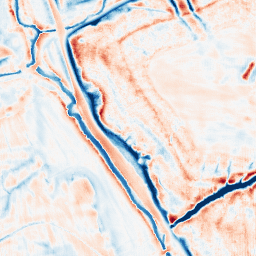
Category: edge_preserving
Decomposition family: bilateral
Decomposition parameters: d: 21
sigma_color: 100
sigma_space: 75
Upsampling method: fft_zeropad
Upsampling parameters: scale: 8
Upsampling scale: 8